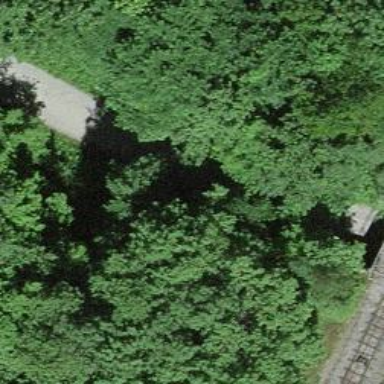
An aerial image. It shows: Unpaved steps.